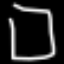
Label: square